Question: I have a UITableViewController inside a navigation controller, with a search bar. This is how I add the search bar in viewDidLoad:
'''
let resultsController = SearchTableViewController()
resultsController.people = people
searchController = UISearchController(searchResultsController: resultsController)
let searchBar = searchController.searchBar
searchBar.placeholder = "Search a person"
searchBar.sizeToFit()
tableView.tableHeaderView = searchBar
searchController.searchResultsUpdater = resultsController
'''
This is the result:

I tried editing the table view in the storyboard to add a constraint to make it further from the top view's margins, but I can't add contraints, probably because the table view is inside a UITableViewController.
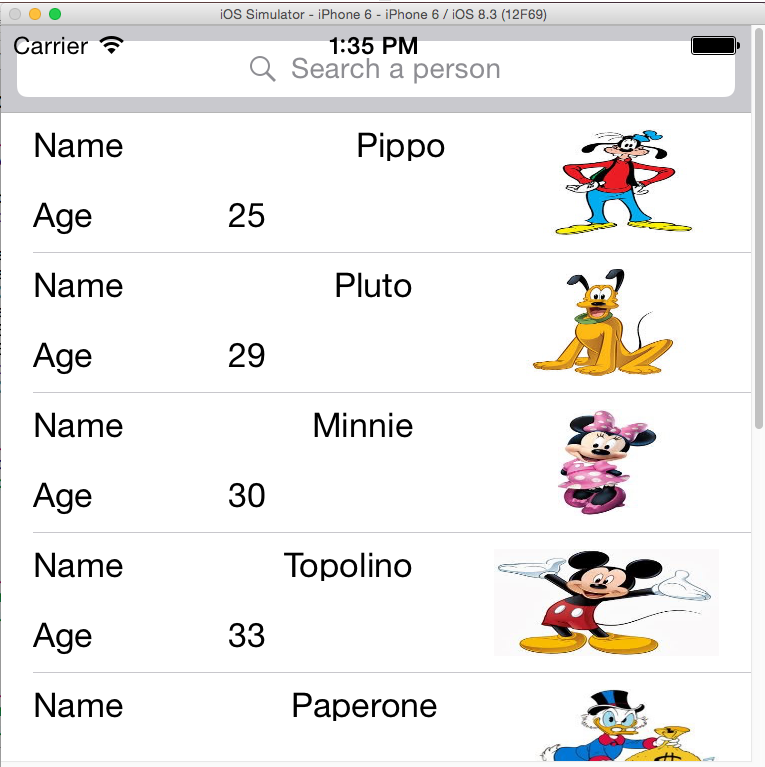
Answer: I think you need this code.
In your 'viewDidLoad' method add this code:
'''
self.tableView.contentInset = UIEdgeInsetsMake(20, 0, 0, 0)
'''
And your tableview will be something like this:

You can forcely scroll table with this code:
'''
tableView.scrollToRowAtIndexPath( NSIndexPath(index: 0), atScrollPosition: UITableViewScrollPosition.Top, animated: false)
'''